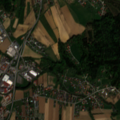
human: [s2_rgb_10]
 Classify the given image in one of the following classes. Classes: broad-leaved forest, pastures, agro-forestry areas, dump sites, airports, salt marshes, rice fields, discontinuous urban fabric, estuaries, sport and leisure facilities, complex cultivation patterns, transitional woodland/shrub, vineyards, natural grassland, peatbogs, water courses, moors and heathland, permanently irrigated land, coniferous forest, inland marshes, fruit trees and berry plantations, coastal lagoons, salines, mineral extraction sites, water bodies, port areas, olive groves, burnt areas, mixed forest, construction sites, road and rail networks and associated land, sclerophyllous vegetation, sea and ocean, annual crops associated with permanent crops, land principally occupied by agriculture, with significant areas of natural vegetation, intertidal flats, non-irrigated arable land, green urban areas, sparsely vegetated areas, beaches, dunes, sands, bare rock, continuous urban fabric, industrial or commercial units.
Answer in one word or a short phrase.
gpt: discontinuous urban fabric, non-irrigated arable land, pastures, complex cultivation patterns, mixed forest